Interaction volume radius: 10 \u00c5
Interaction volume height: 20 \u00c5
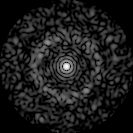
Disorder parameter: 0.827